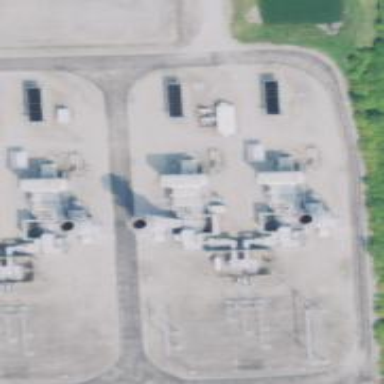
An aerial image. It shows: Gas turbine power generator.